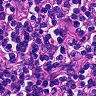
Metastatic tissue present: no